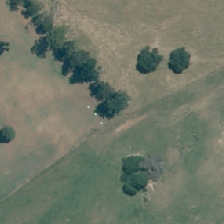
Land cover: indigenous_forest